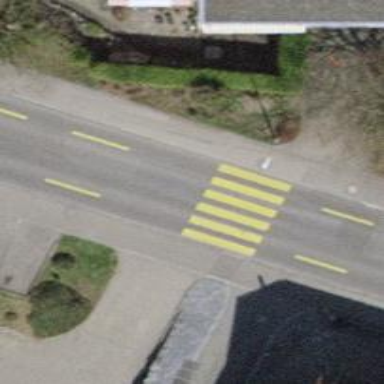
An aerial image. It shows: Uncontrolled road crossing.